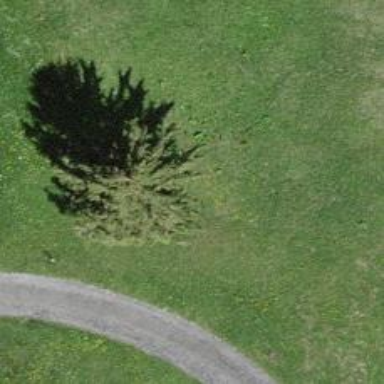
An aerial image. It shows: Needle-leaved tree in nature.